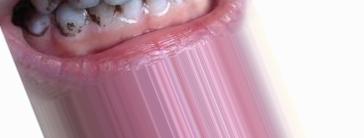
Condition: Tooth Discoloration